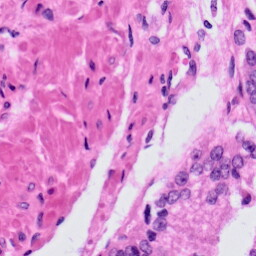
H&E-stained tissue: Prostate